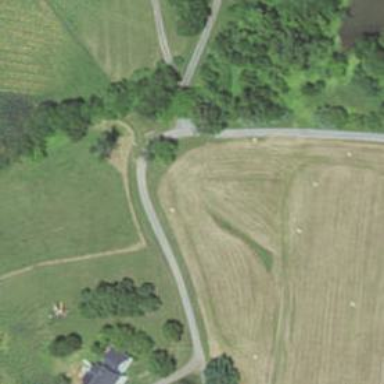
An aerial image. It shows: Driveway leading to service road.